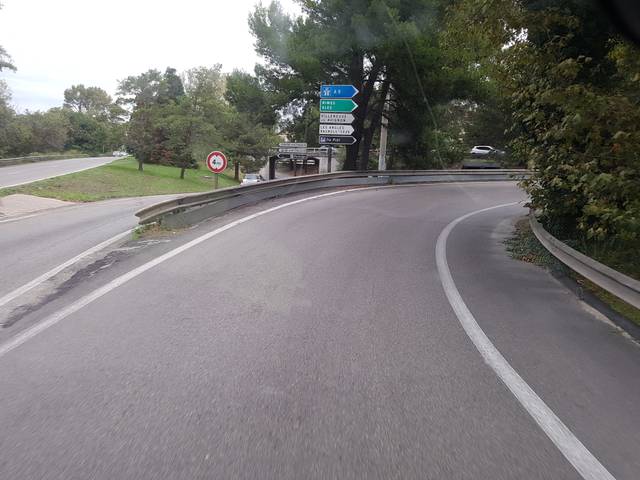
Region: France
Coordinates: 43.944, 4.797